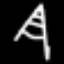
Label: The Eiffel Tower